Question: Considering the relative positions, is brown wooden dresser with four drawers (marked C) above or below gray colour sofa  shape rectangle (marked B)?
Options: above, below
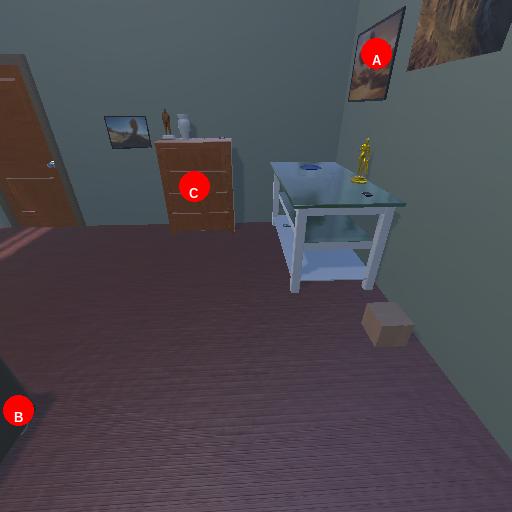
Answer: above